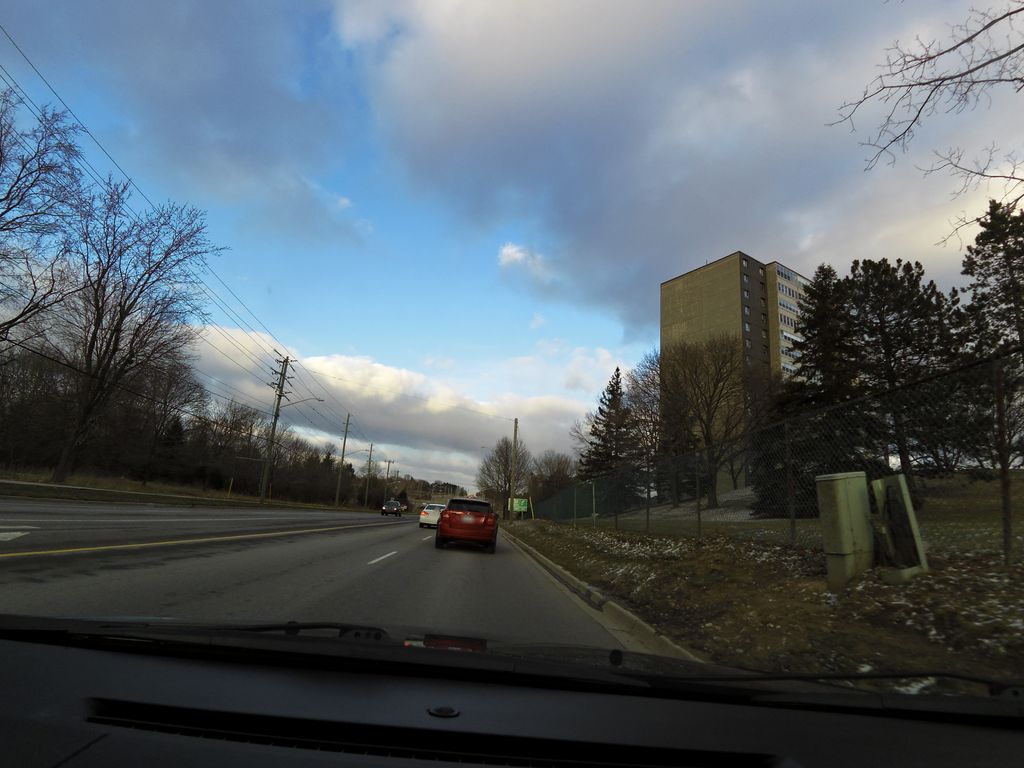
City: kitchener-waterloo